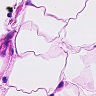
Metastatic tissue present: no